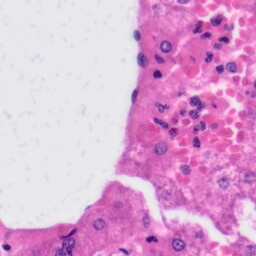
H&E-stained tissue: Liver